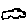
Label: car